Question: When inspecting an instance of a class (normal class, composed of strings, ints and booleans) using the VS2010 Ultimate SP1 debugger, I can see all of the props that I've defined in the class, but I've also noticed a couple of things that shouldn't be there.
They appear with a blue box symbol and a '?'.
What are they?
Is my class sick? Are they class-tumors? (ha ha)... or even worst.
Has my VS2010 cancer?
Here's a screen shot, so you can see what I mean.
Thanks in advance

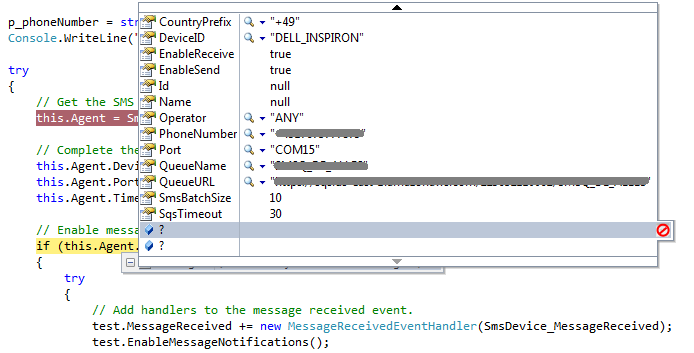
Answer: Yes, my VS2010 has some weird . I hope it's only mine.
I found out how that those '?' are the members of the class that VS2010 can't normally show in the vertical space that it creates when you inspect an object.
You inspect an object. VS shows you the (x) first members and a down arrow.

You mouse-over the down arrow, VS will show you what's missing.

If you repeat the exercise (load the inspector again) but use the mouse wheel instead of using the mouse-over in the down arrow, you'll see the weird things.